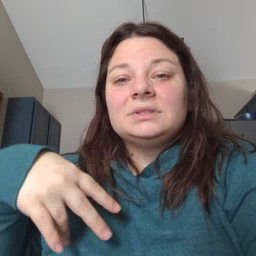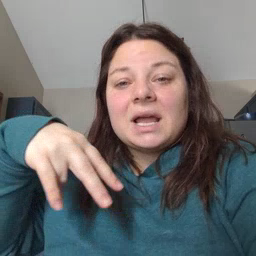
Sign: dance